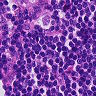
Metastatic tissue present: no